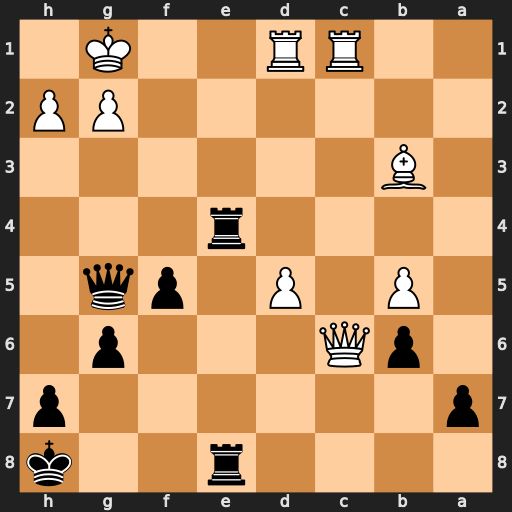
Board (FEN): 4r2k/p6p/1pQ3p1/1P1P1pq1/4r3/1B6/6PP/2RR2K1
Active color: b
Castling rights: -
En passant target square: -
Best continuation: Qe3+ Kh1 Qe1+ Rxe1 Rxe1+ Rxe1 Rxe1#